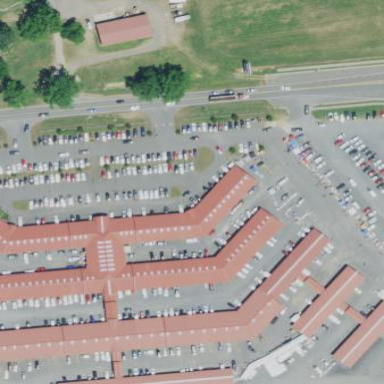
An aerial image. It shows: Marketplace building.